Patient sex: M
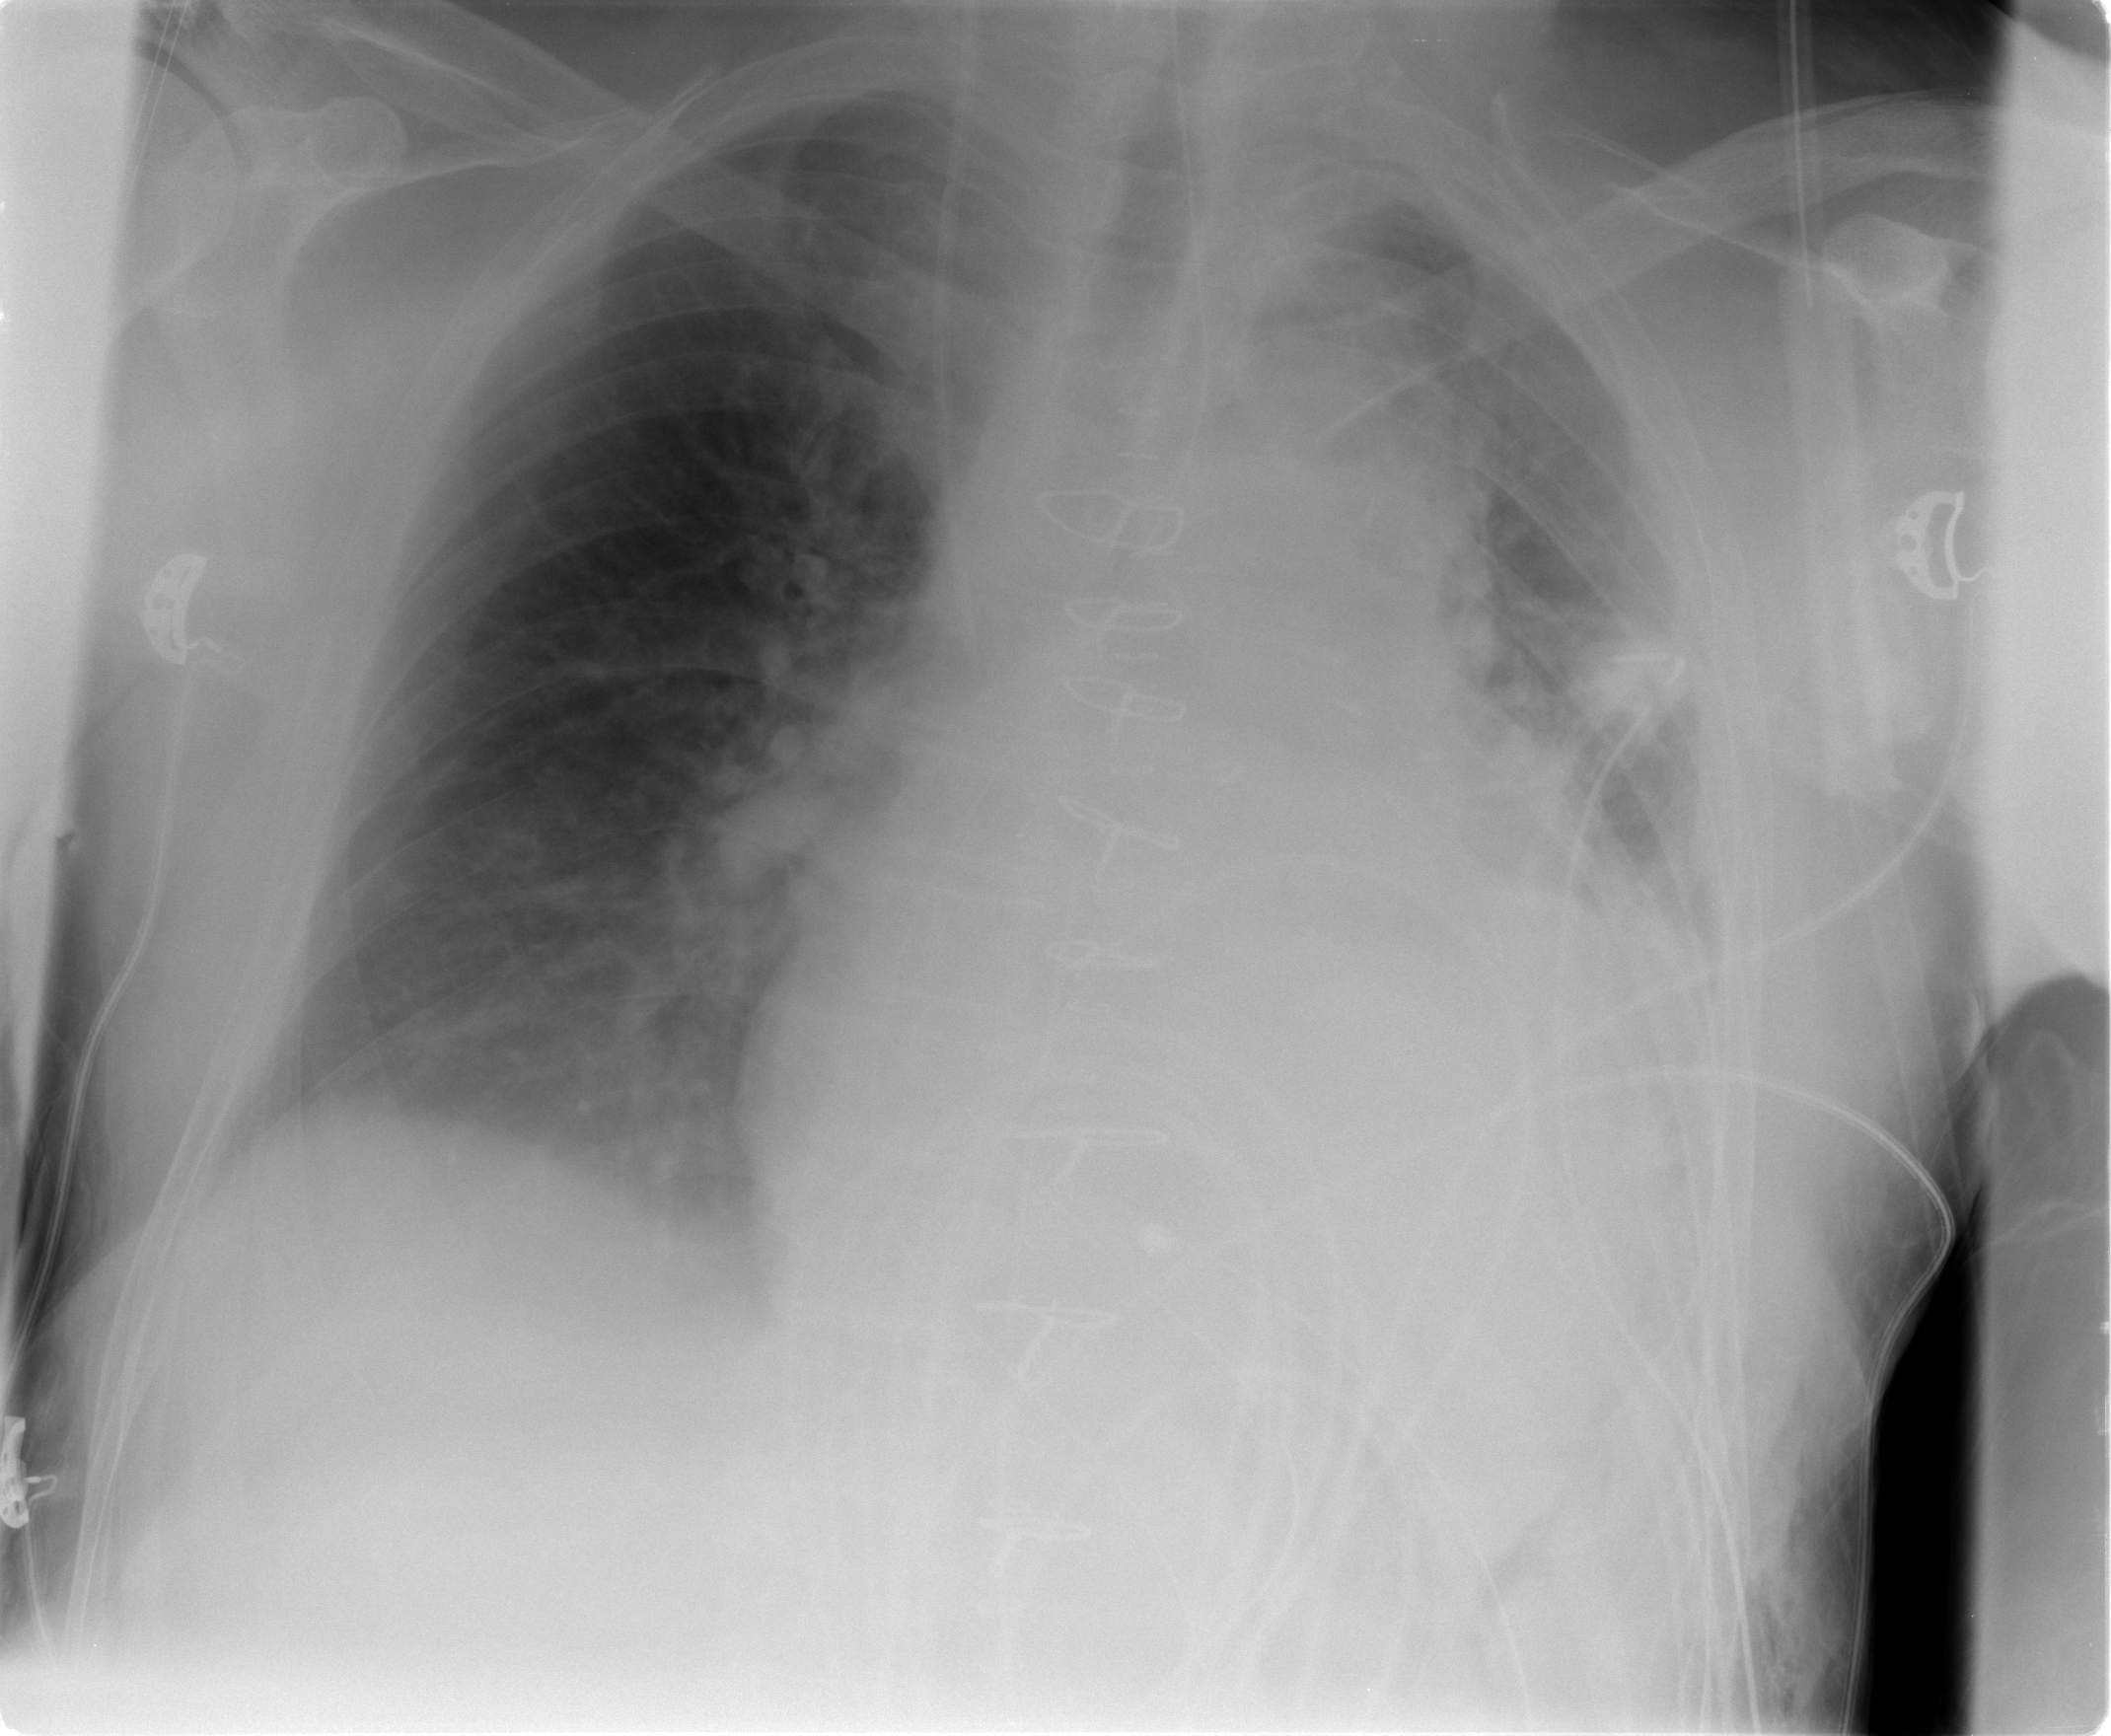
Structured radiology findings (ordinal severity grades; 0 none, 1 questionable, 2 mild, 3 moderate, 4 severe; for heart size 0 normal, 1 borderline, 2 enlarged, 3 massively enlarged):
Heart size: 2
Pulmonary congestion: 2
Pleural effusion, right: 0
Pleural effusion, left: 3
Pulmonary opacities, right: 2
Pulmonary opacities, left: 2
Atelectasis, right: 1
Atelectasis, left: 3